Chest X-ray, PA view. Patient: 57 years old, sex M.
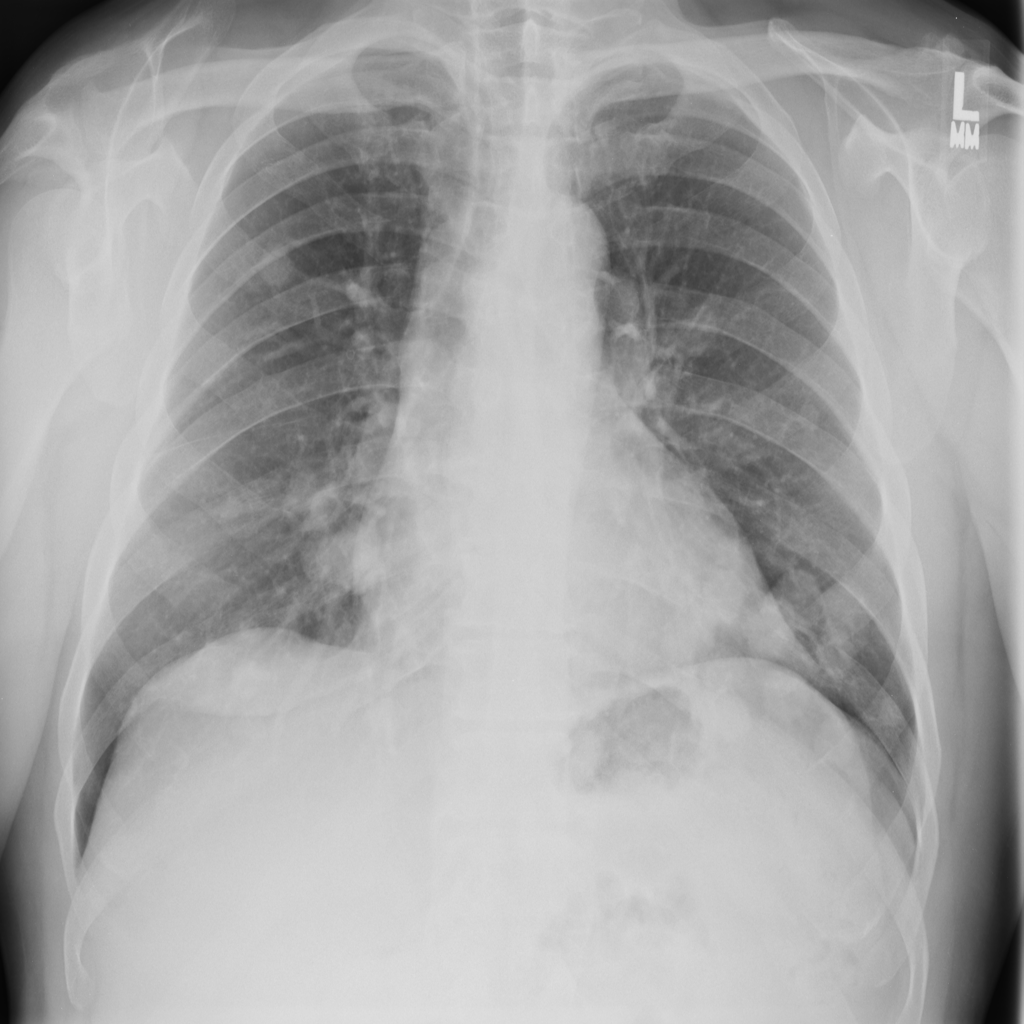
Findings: Nodule